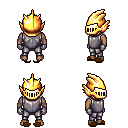
a pixel art fantasy rpg character, male body template, human, dark skin, steel chest armor, metal pants, gray bangs hairstyle, gold helm, metal gloves, brown slippers, four views (front, back, left, right), 2x2 character sprite sheet, small pixel art, hard edges, no anti-aliasing